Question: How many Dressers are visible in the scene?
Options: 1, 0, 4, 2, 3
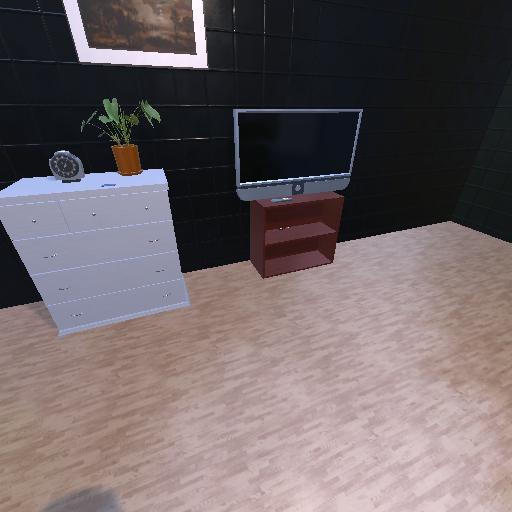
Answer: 1